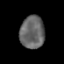
Tissue: prostate
Cell type: T cells
Senescence score: 0.3283
Nuclear area (px): 791
Mean DAPI intensity: 100.805